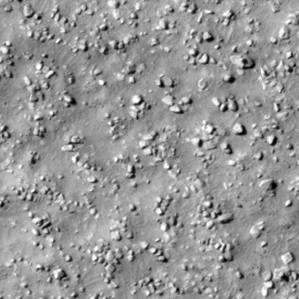
Label: non_frost